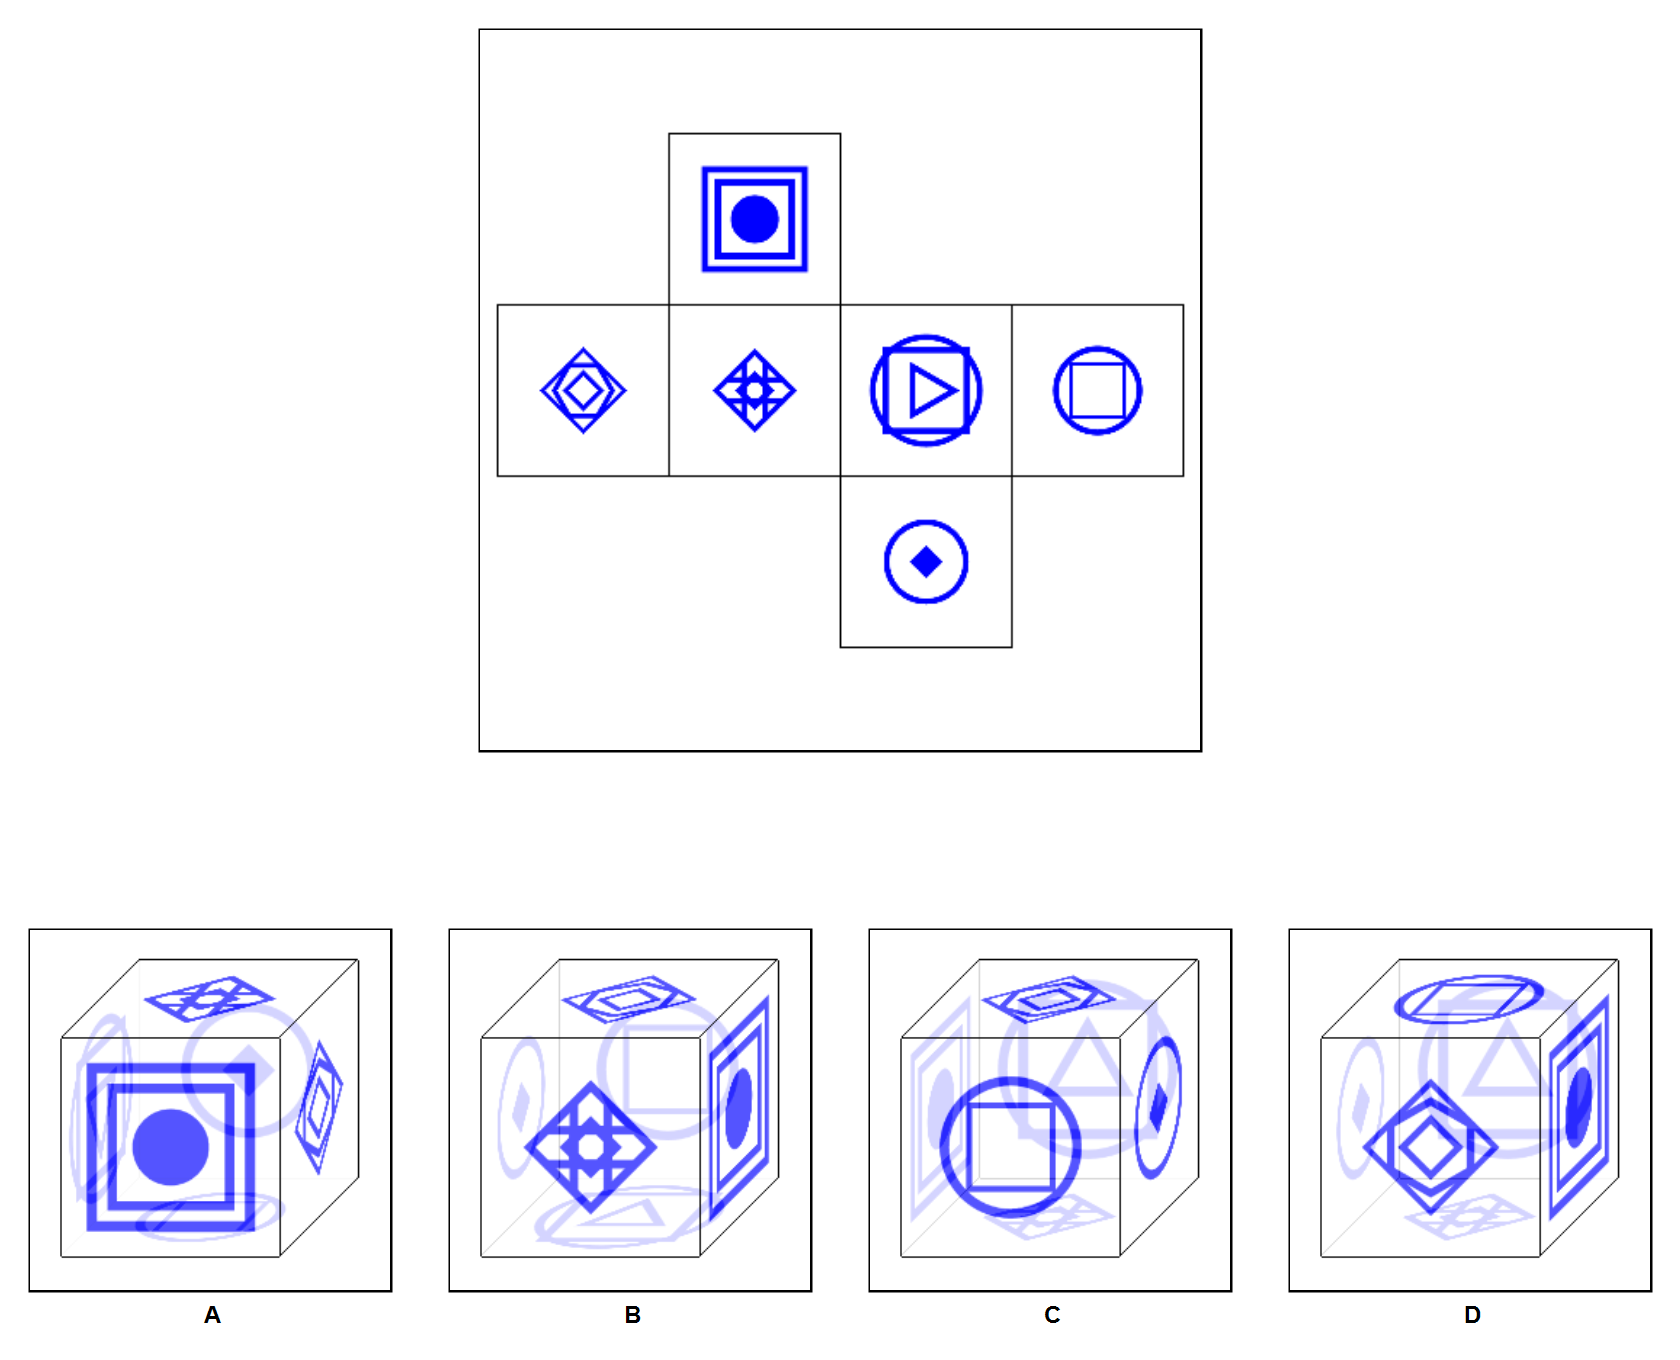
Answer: C